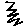
Label: zigzag